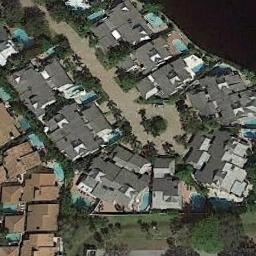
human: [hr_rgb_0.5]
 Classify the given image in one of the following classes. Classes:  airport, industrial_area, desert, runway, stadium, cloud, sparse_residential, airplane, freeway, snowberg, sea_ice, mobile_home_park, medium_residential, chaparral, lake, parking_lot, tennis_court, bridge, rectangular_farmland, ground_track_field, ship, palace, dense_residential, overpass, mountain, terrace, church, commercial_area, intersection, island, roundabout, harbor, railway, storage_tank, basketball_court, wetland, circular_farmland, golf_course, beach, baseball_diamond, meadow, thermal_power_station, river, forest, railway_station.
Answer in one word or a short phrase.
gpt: dense_residential